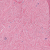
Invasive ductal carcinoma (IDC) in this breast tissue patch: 1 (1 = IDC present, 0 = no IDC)